Question: I can install my app written for myself through XCode smoothly. However, I can not install an app, a ipa file, given from my friend through Xcode => Window => Organizer => My iPhone => Applications => Add .
There is a error message named "a valid provisioning file for this executable was not found."

Does any know why I can only install an app written for myself, but cannot install an ipa file from third parties?
How can I do to install an ipa file? Do I need to request something else from my friend? He told me he can install that ipa file from his device correctly.
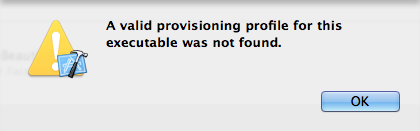
Answer: You do not install your friend's IPA file through Xcode.
Third party development IPA files are supposed to be installed via <URL>.
Your friend must ensure that he has signed the app himself and has used an ad-hoc provisioning profile with your device's <URL> included.